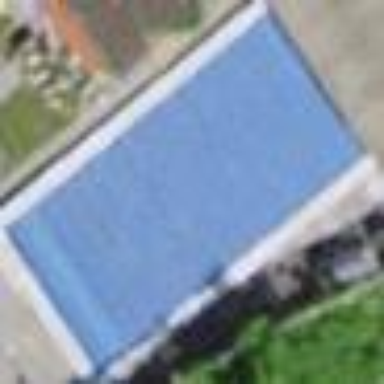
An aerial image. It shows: Swimming pool located in leisure land.